Current action and preconditions to check: trajectory_clear

Your task: For each precondition in the list above, predict whether it will hold at this action.

Consider the current scene as observed from the mobile robot's camera, and analyze the predicted future states of all dynamic agents (e.g., people, animals, vehicles, or any moving entities) within the NEXT SECOND.

IMPORTANT: Only answer "very likely" if you are absolutely certain—based on strong, clear evidence—that a dynamic agent will violate the precondition in the predicted future state. Do NOT answer "very likely" for unlikely, ambiguous, or low-probability risks.

Ask yourself for each precondition: Is there a high probability, with clear and convincing evidence, that the predicted future states of any dynamic agent will interfere with the predicted future state of the currently executing action within the NEXT SECOND, causing that precondition to fail?

Assess the risk level based on these predictions. Use "likely" or "very likely" if motions create a clear risk of interference.

Use "neutral" or "improbable" if agents are nearby but their predicted paths are clearly diverging or non-conflicting.

Failure Risk Categories: "very improbable", "improbable", "neutral", "likely", "very likely"

Answer Format: Output ONLY the probability_of_failure value from these categories: "very improbable", "improbable", "neutral", "likely", "very likely"

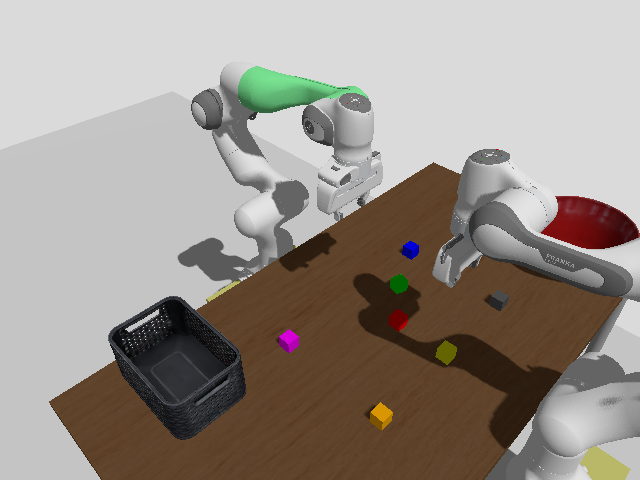

Answer: very improbable